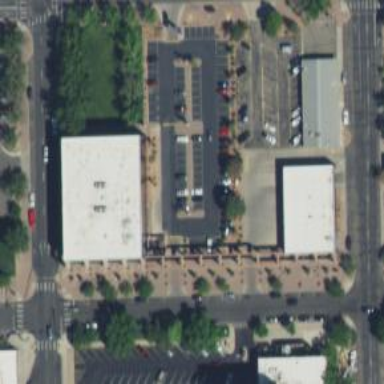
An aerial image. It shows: Parking space.